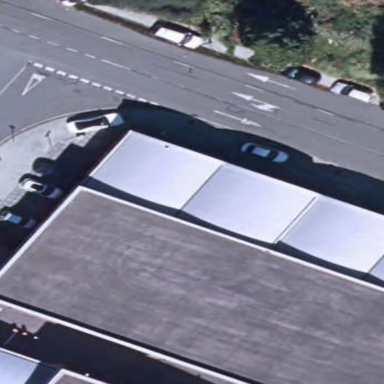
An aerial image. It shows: Industrial building.